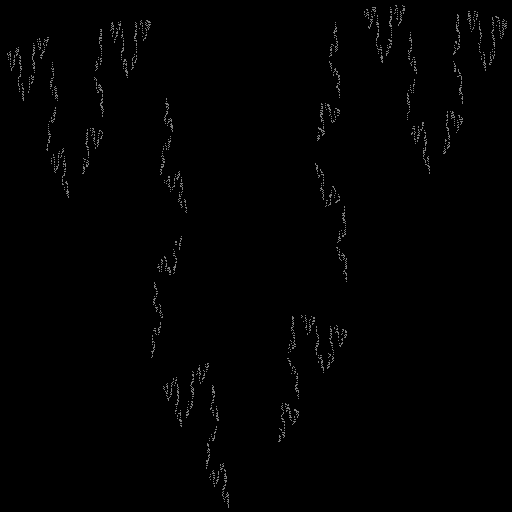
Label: koch_curve